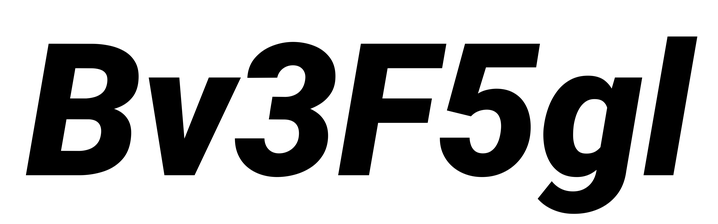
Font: Roboto-Italic_Black_Italic